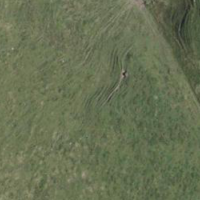
EUNIS habitat code: 24
Species observed at this site:
Ficaria verna